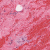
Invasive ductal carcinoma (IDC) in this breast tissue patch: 0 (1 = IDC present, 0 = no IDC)